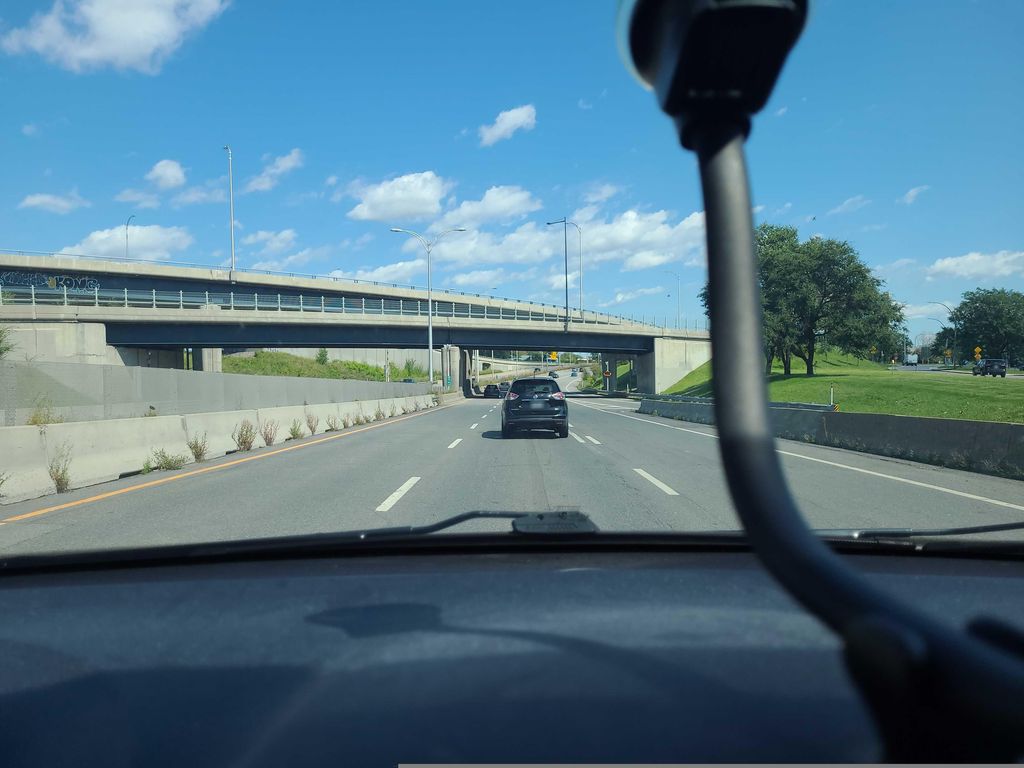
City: montreal